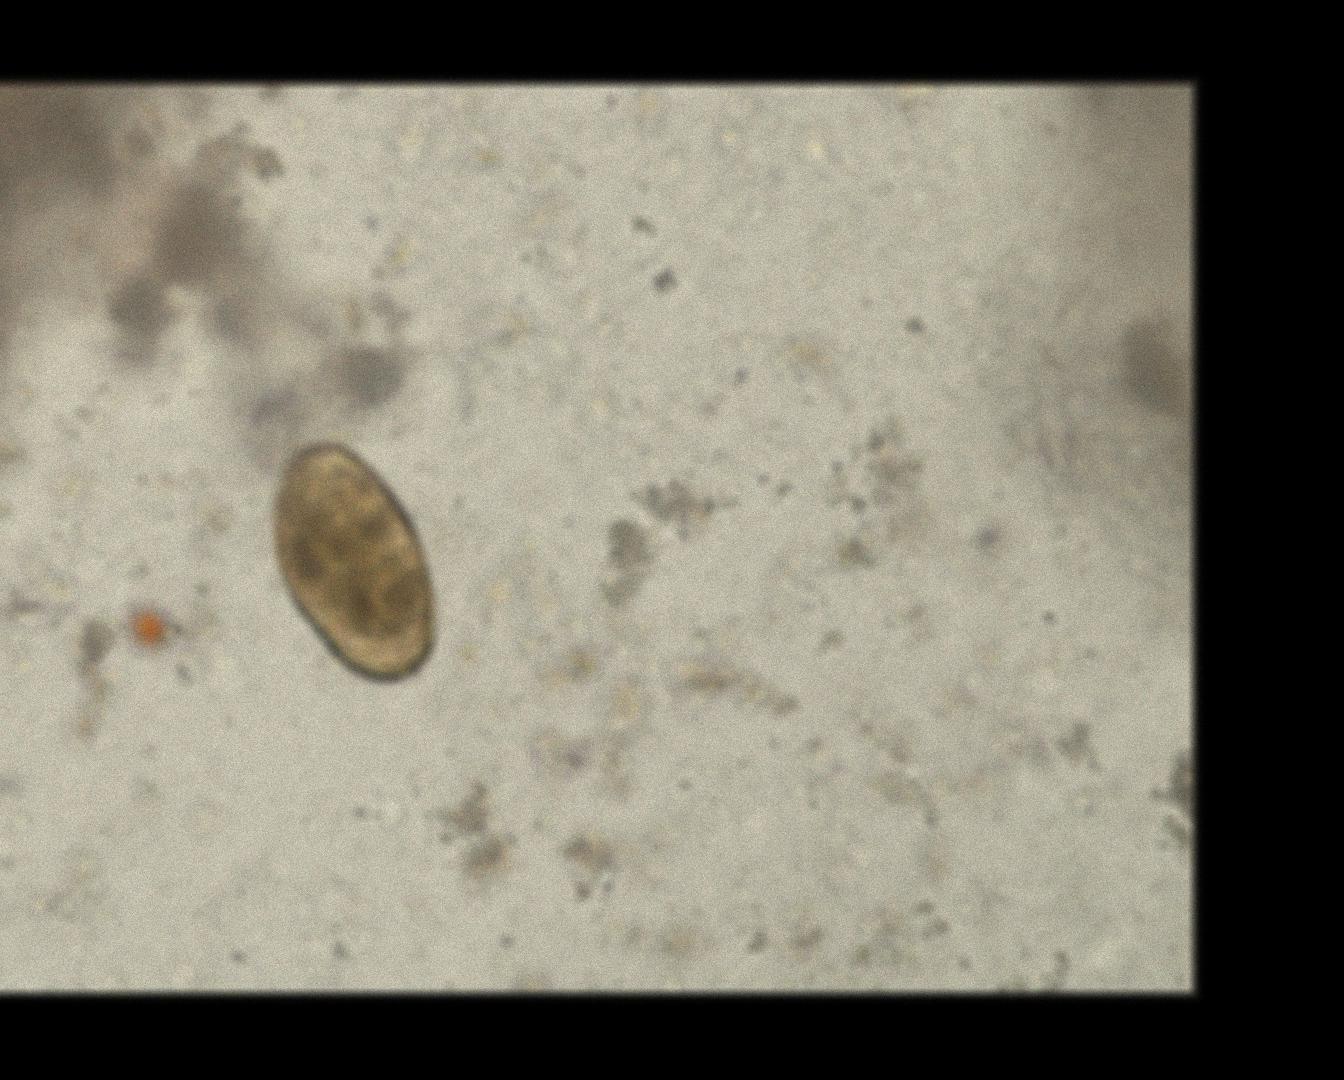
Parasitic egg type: Paragonimus spp